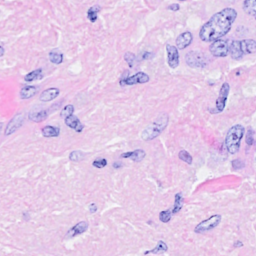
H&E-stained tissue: Breast